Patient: sex F, age 67
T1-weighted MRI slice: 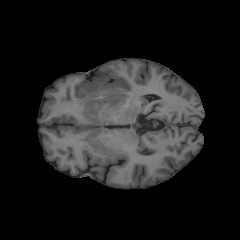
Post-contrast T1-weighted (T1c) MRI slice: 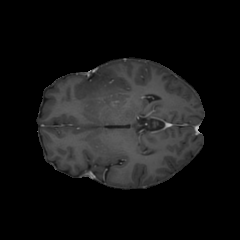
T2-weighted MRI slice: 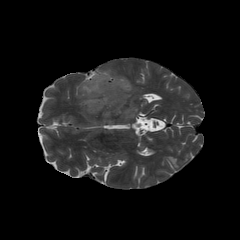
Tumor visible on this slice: yes
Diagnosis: Glioblastoma, IDH-wildtype
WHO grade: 4